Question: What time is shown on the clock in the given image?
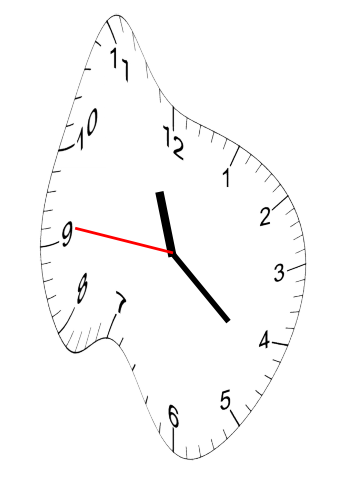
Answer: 11:21:46